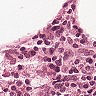
Metastatic tissue present: no